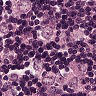
Metastatic tissue present: yes